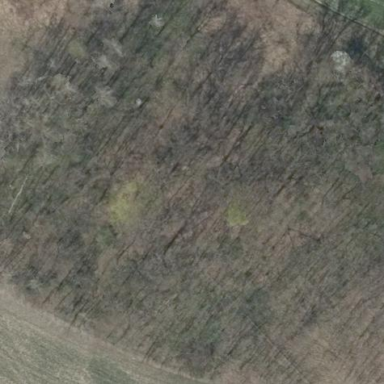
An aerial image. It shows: Beautiful woodland area.